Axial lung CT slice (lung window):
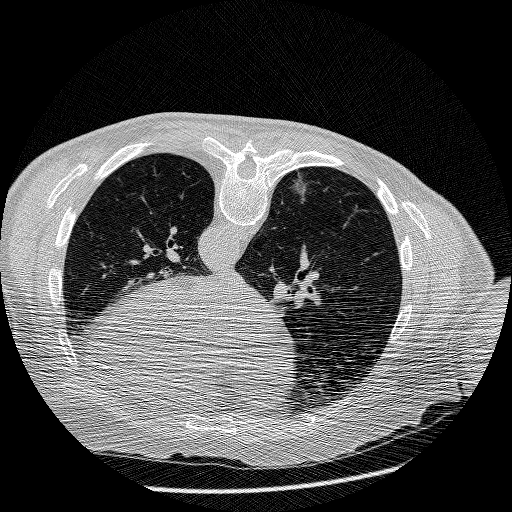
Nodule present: yes
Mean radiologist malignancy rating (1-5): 5